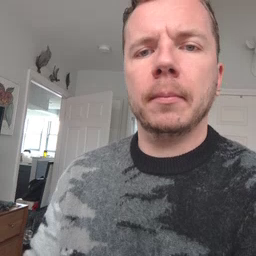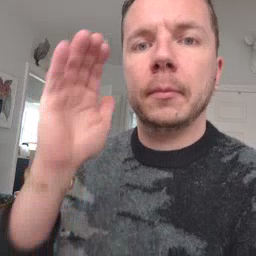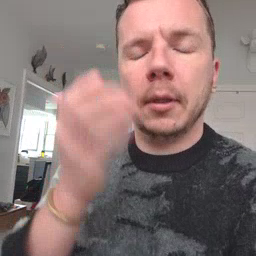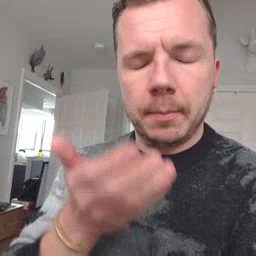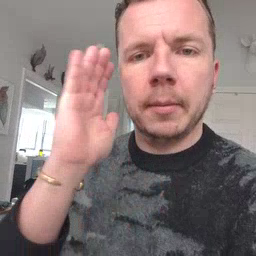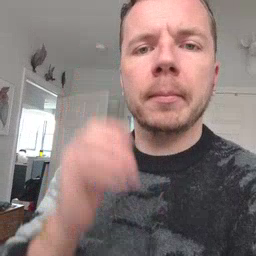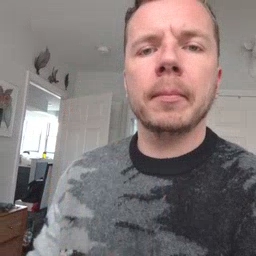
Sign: sleepy